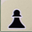
Piece: bP